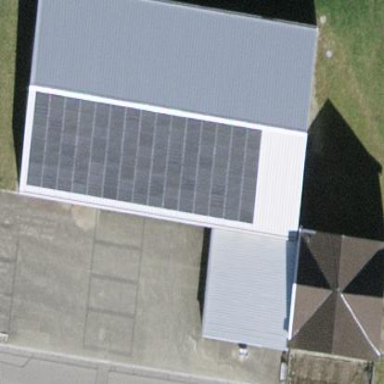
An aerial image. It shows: Solar power generator using photovoltaic panels.